Question: I'm doing a benchmark on Cassandra's Reading performance. In the test-setup step I created a cluster with 1 / 2 / 4 ec2-instances and data nodes. I wrote 1 table with 100 million of entries (~3 GB csv-file). Then I launch a Spark application which reads the data into a RDD using the spark-cassandra-connector.
However, I thought the behavior should be the following: The more instances Cassandra (same instance amount on Spark) uses, the faster the reads! With the writes everything seems to be correct (~2-times faster if cluster 2-times larger).
But: In my benchmark the read is always faster with a 1-instance-cluster then with a 2- or 4-instance-cluster!!!
My Benchmark Results:
Cluster-size 4: Write: 1750 seconds / Read: 360 seconds
Cluster-size 2: Write: 3446 seconds / Read: 420 seconds
Cluster-size 1: Write: 7595 seconds / Read:
I launched the "cassandra-stress" tool on the Cassandra cluster (size 1 / 2 / 3 / 4 nodes), with following results:
'''
Clustersize Threads Ops/sek Time
1 4 10146 30,1
8 15612 30,1
16 20037 30,2
24 24483 30,2
121 43403 30,5
913 50933 31,7
2 4 8588 30,1
8 15849 30,1
16 24221 30,2
24 29031 30,2
121 59151 30,5
913 73342 31,8
3 4 7984 30,1
8 15263 30,1
16 25649 30,2
24 31110 30,2
121 58739 30,6
913 75867 31,8
4 4 7463 30,1
8 14515 30,1
16 25783 30,3
24 31128 31,1
121 62663 30,9
913 80656 32,4
'''
Results: With 4 or 8 threads the single-node cluster is as fast or faster then the larger clusters!!!
Results as diagram:

The data-sets are the cluster sizes (1/2/3/4), x-axis the threads, and y-axis the ops/sec.
Can someone give an explanation? Thank you!
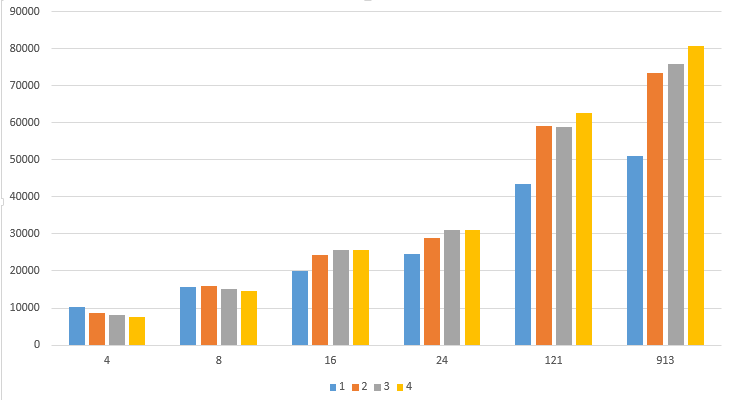
Answer: I ran a similar test with a spark worker running on each Cassandra node.
Using a Cassandra table with 15 million rows (about 1.75 GB of data), I ran a spark job to create an RDD from the table with each row as a string, and then printed a count of the number of rows.
Here are the times I got:
'''
1 C* node, 1 spark worker - 1 min. 42 seconds
2 C* nodes, 2 spark workers - 55 seconds
4 C* nodes, 4 spark workers - 35 seconds
'''
So it seems to scale pretty well with the number of nodes when the spark workers are co-located with the C* nodes.
By not co-locating your workers with Cassandra, you are forcing all the table data to go across the network. That will be slow and perhaps in your environment is a bottleneck. If you co-locate them, then you benefit from data locality since spark will create the RDD partitions from the tokens that are local to each machine.
You may also have some other bottleneck. I'm not familiar with EC2 and what it offers. Hopefully it has local disk storage rather than network storage since C* doesn't like network storage.